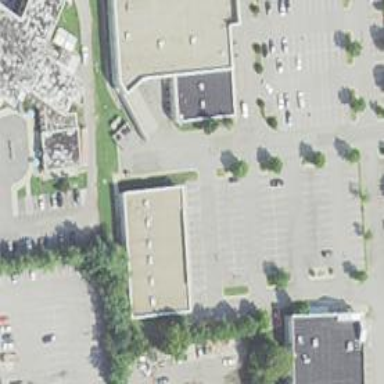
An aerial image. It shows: Fitness center located in leisure land.